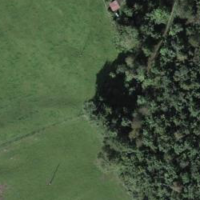
EUNIS habitat code: 24
Species observed at this site:
Lamium galeobdolon